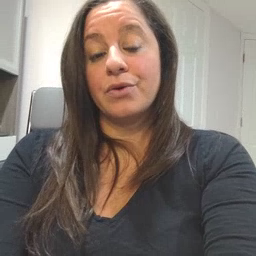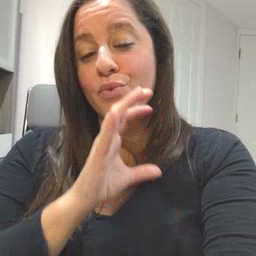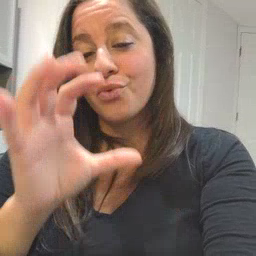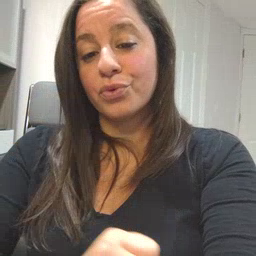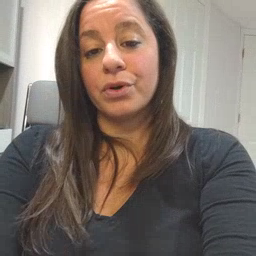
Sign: old